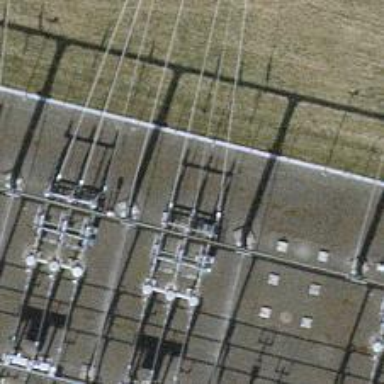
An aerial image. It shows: Power line with three cables.